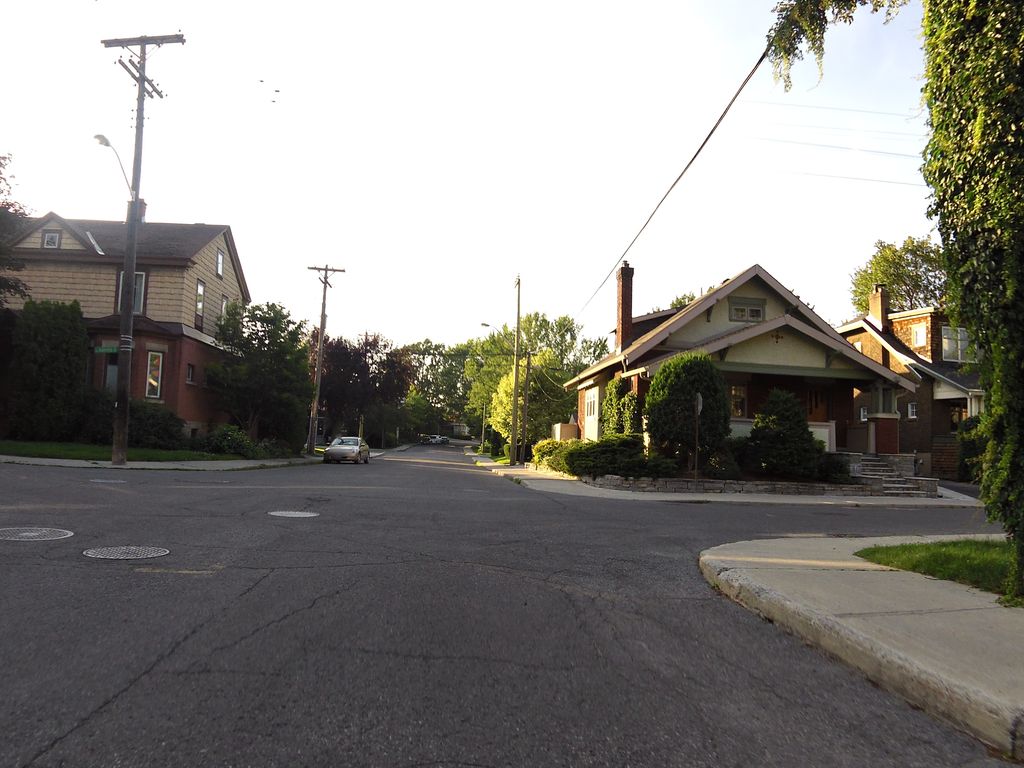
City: ottawa-gatineau